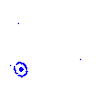
Particle: electron